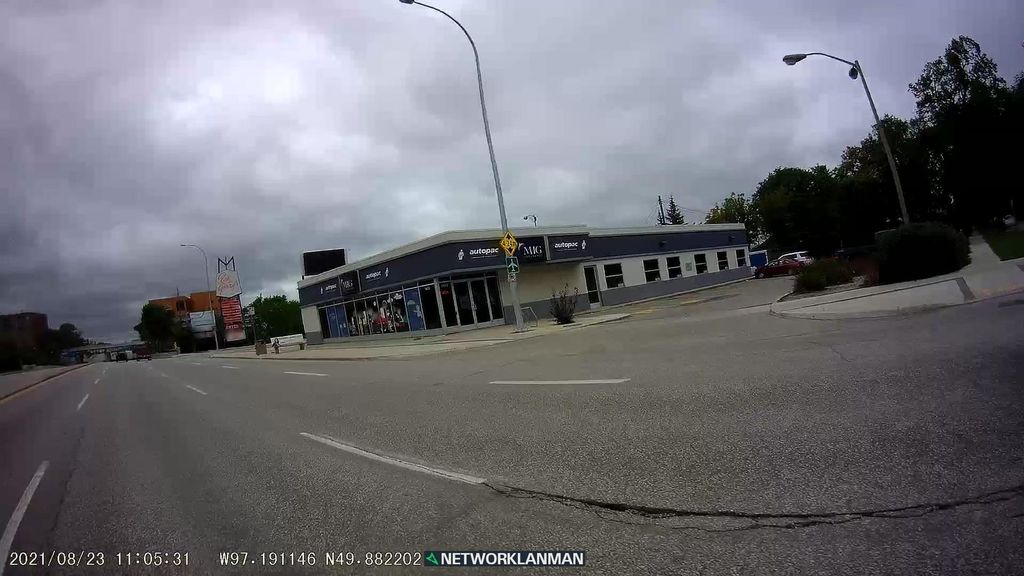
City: winnipeg